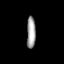
Tissue: prostate
Cell type: T cells
Senescence score: 0.7585
Nuclear area (px): 274
Mean DAPI intensity: 161.175